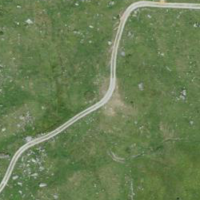
EUNIS habitat code: 26
Species observed at this site:
Primula veris